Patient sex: F
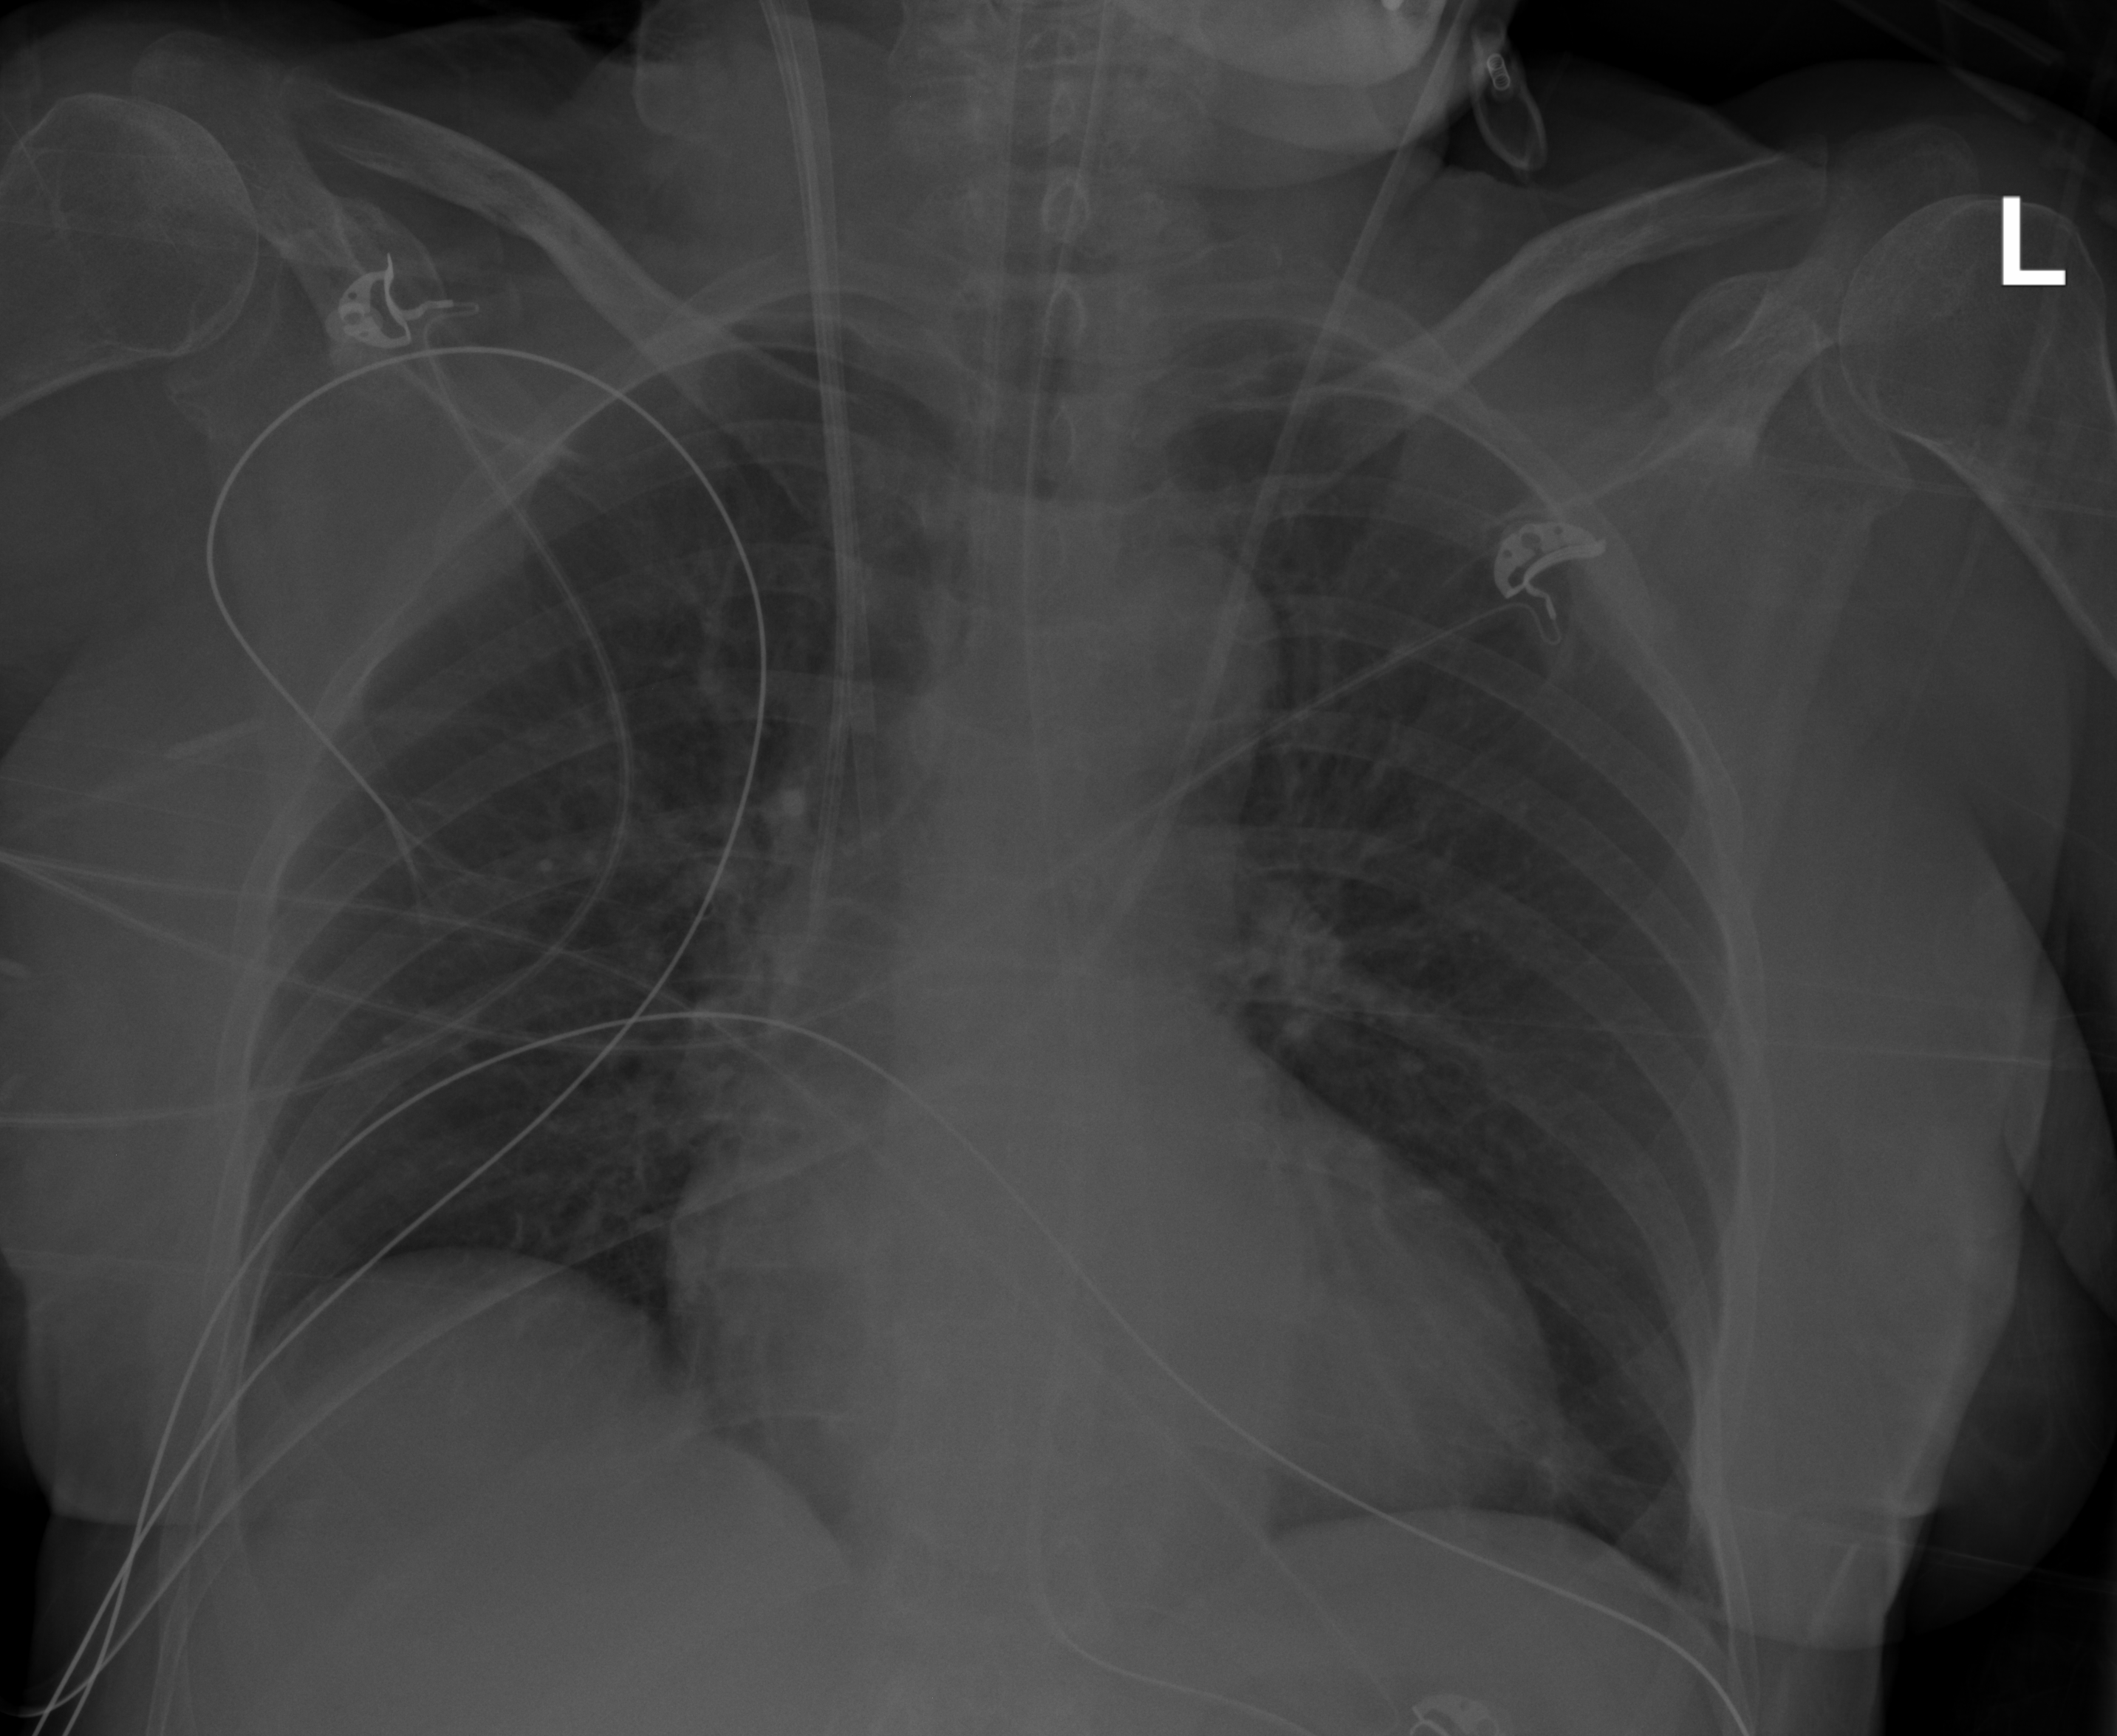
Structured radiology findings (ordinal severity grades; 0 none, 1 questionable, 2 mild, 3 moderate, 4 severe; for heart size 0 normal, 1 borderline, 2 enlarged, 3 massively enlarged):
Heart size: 0
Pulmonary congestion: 0
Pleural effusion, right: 0
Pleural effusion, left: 0
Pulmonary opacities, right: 0
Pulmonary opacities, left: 0
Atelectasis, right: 0
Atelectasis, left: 0